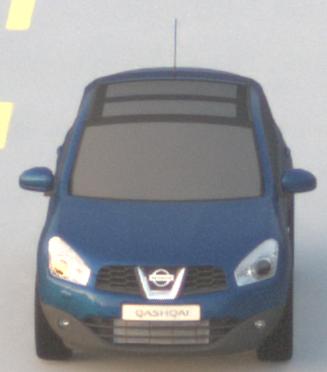
Make: Nissan
Model: Qashqai 1.6
Detailed model: Qashqai (J10)
Model produced from: 2010/03
Model produced until: 2010/08
Doors: 5
Color: blue
Road condition: dry road
Daytime: sunrise or sunset
Contrast: low contrast